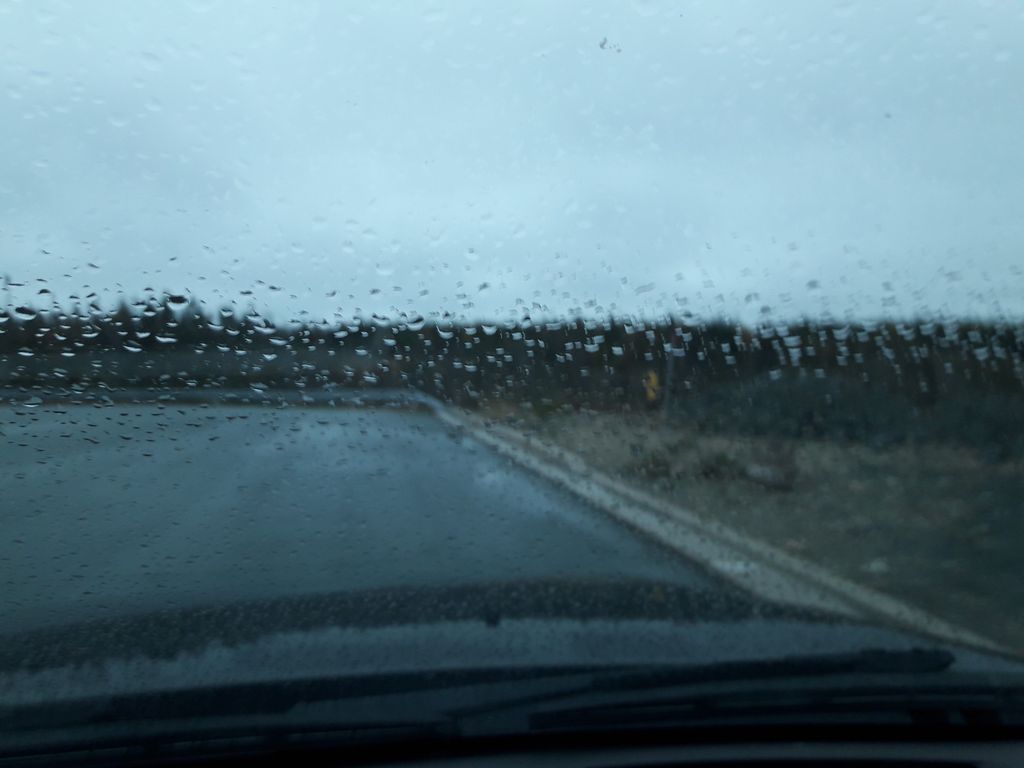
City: st_johns